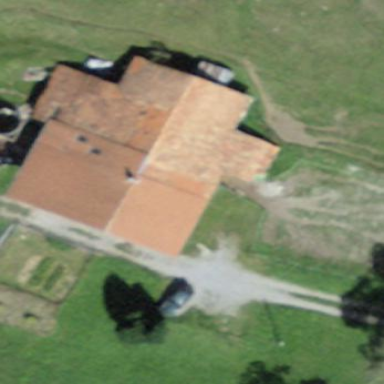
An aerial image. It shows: Farm building.